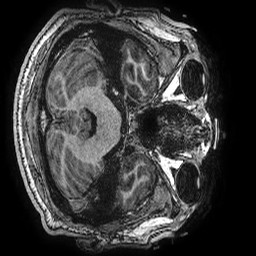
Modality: T1w
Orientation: axial
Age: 16
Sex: male
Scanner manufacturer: ge
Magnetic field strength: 3 T
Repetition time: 0.00766 s
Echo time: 0.003476 s